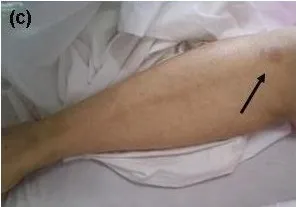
(c) Left leg in patient and suspicion of Malassezia species in skin.
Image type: medical_photograph (skin_photograph)